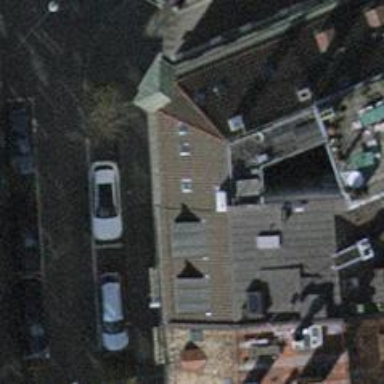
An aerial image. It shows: Restaurant.